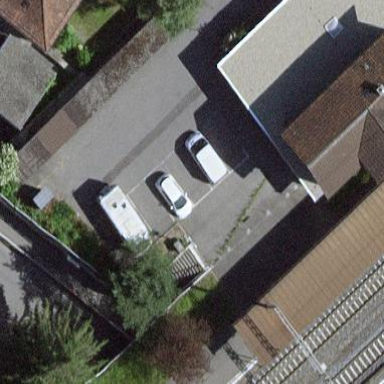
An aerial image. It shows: Building with bicycle parking facilities.